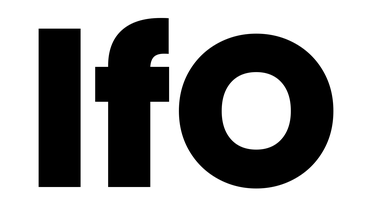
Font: Poppins-ExtraBold